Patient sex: F
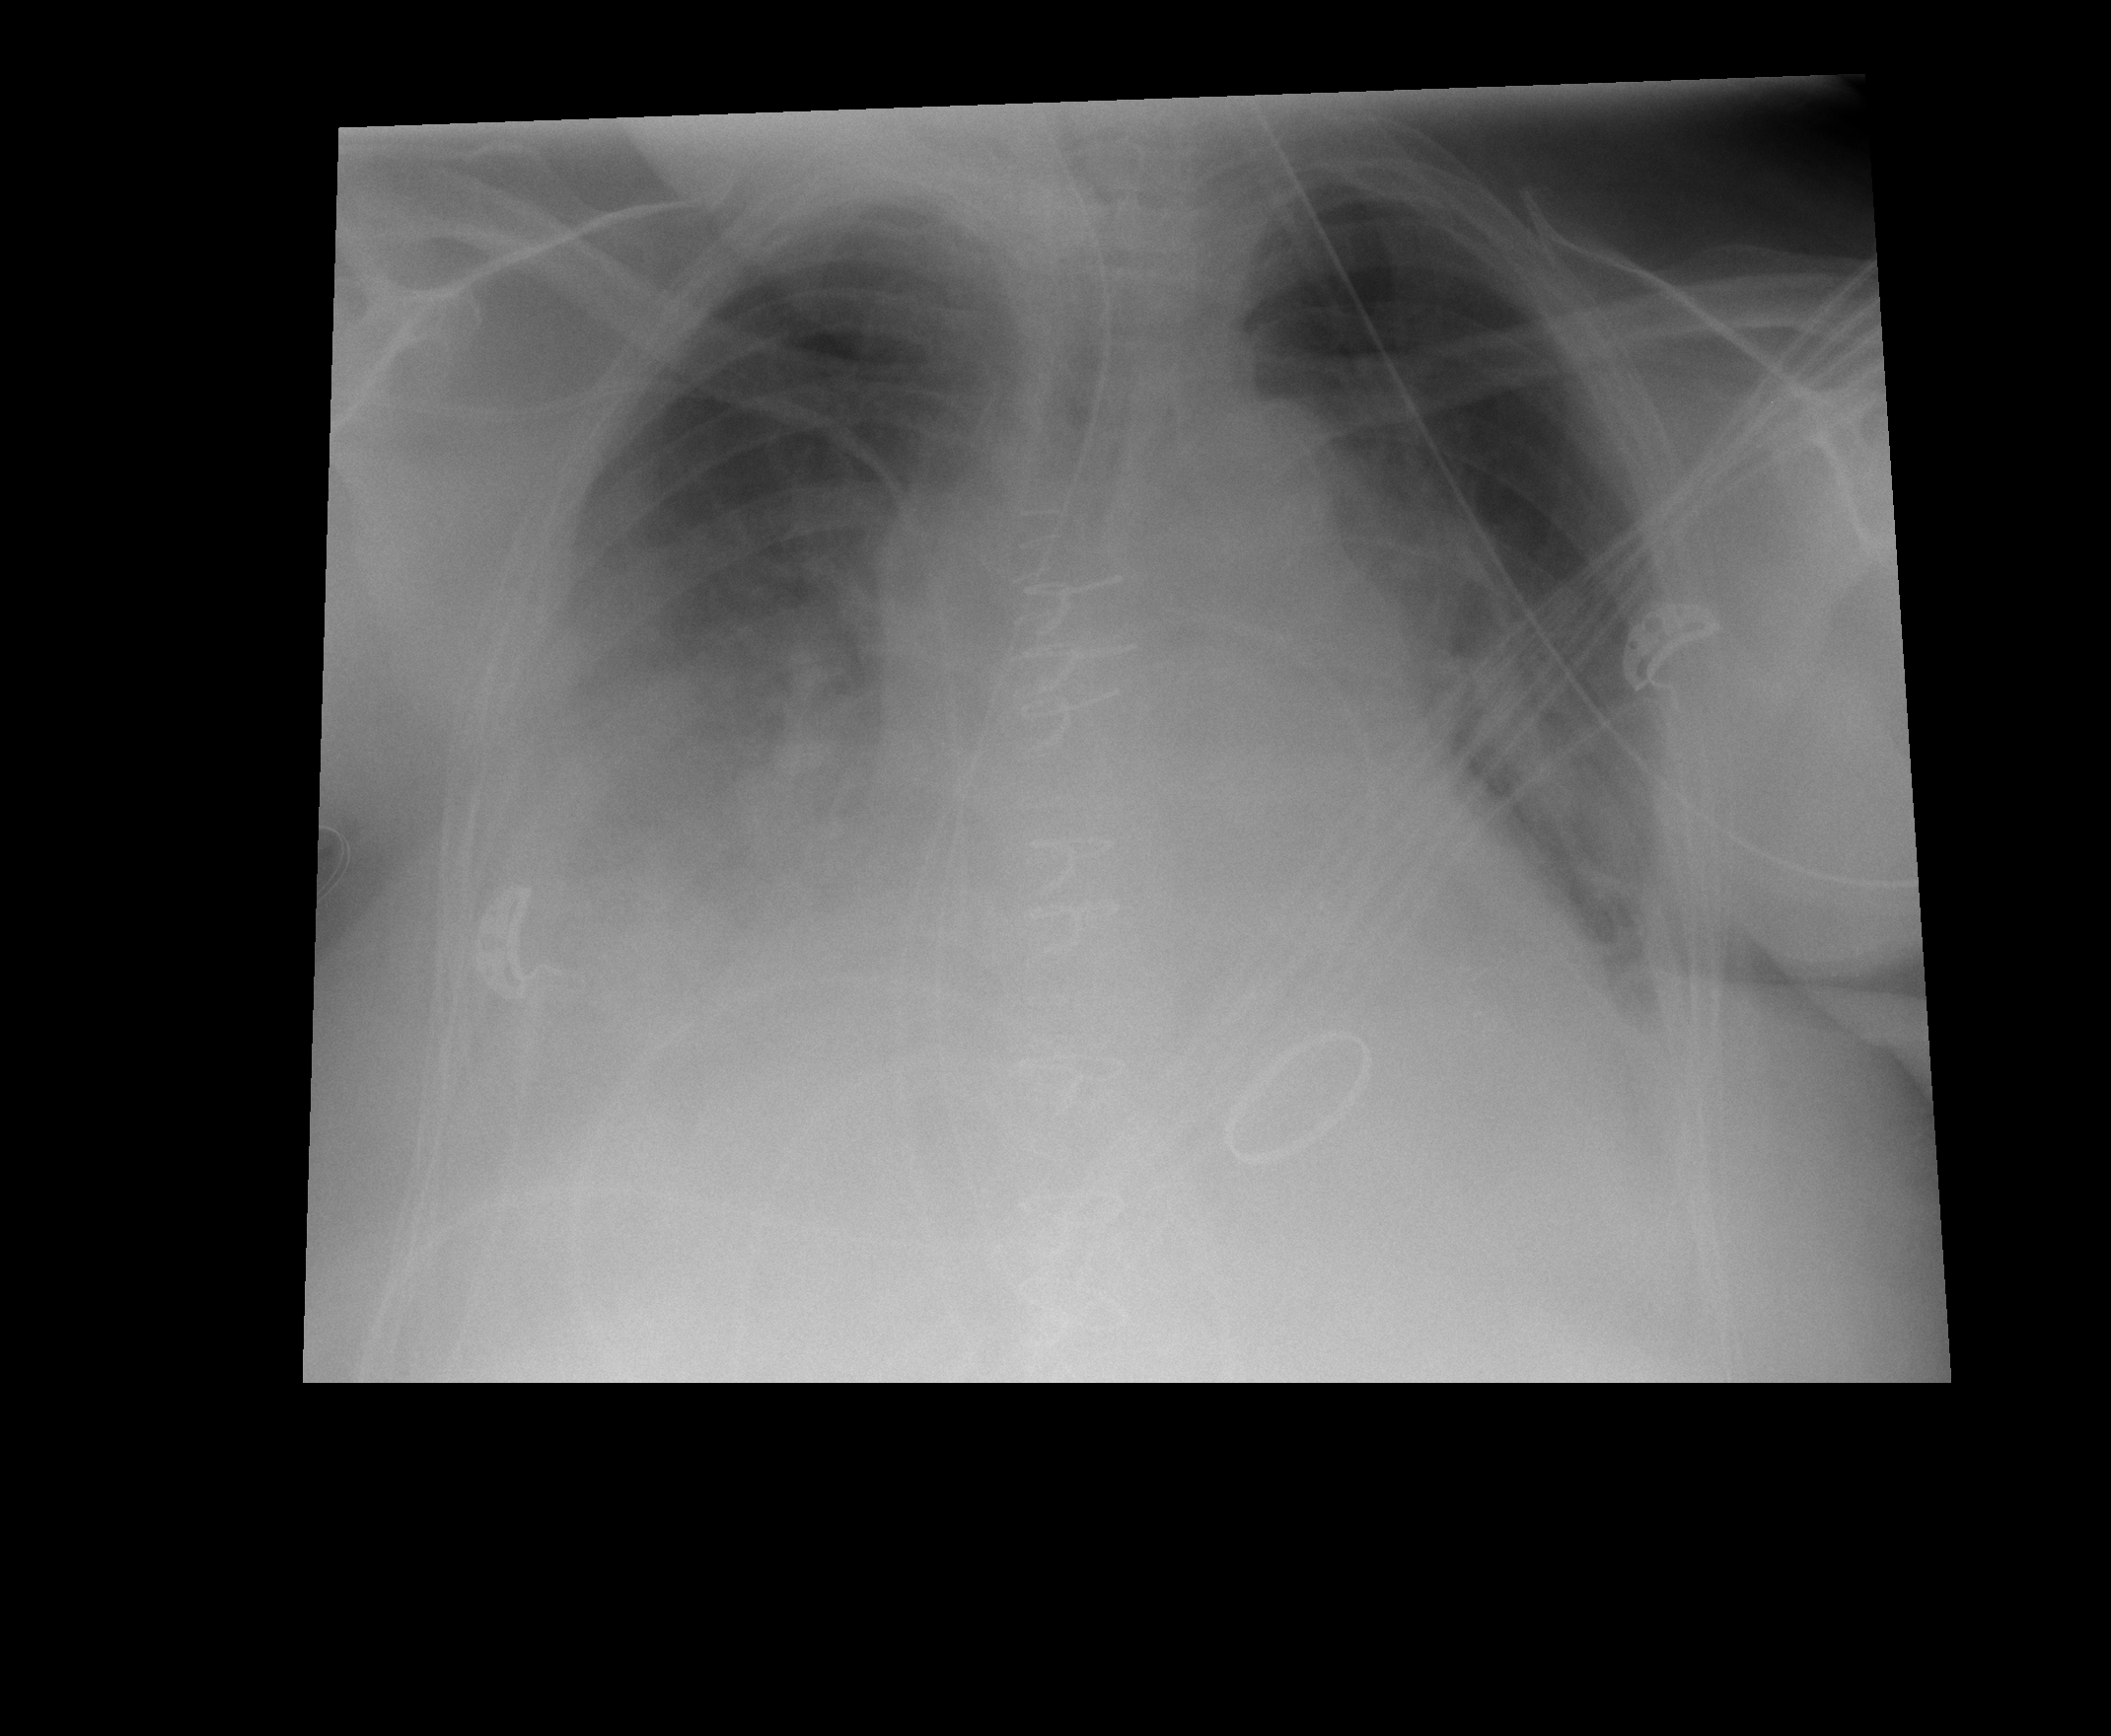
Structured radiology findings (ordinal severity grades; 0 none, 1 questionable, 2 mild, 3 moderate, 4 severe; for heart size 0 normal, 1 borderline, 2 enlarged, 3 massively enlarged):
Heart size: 3
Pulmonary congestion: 2
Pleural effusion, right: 3
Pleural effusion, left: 2
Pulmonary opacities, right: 0
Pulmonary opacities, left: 0
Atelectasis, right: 2
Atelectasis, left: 2